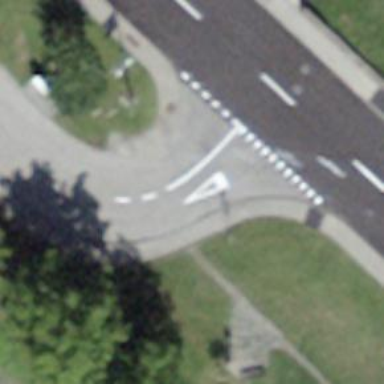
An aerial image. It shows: Road with "give way" sign.